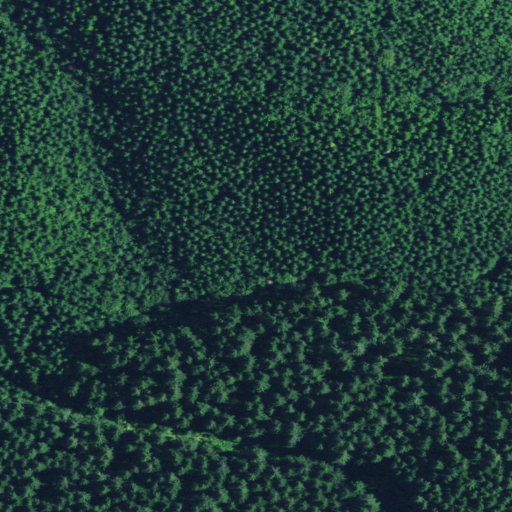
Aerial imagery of ridge(s) in Oregon named Ballhizer Ridge containing evergreen forest, mixed forest, and deciduous forest